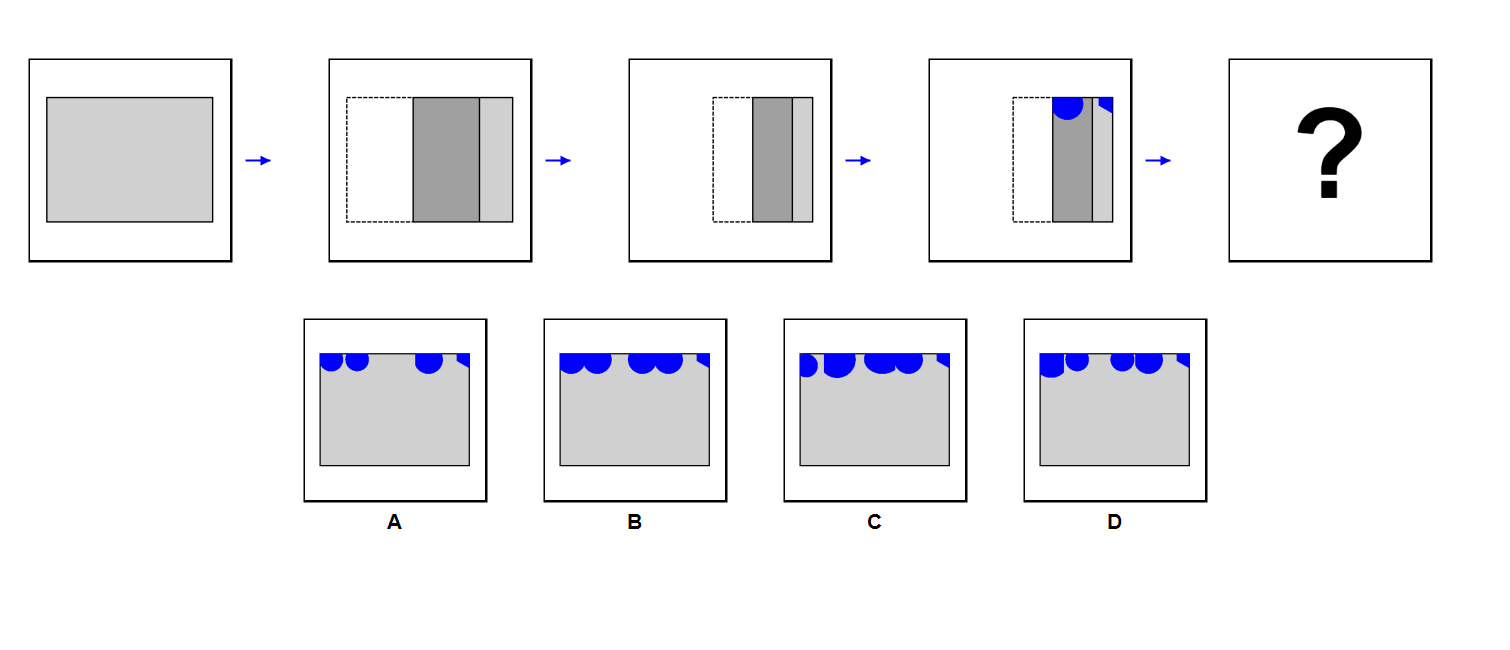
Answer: B